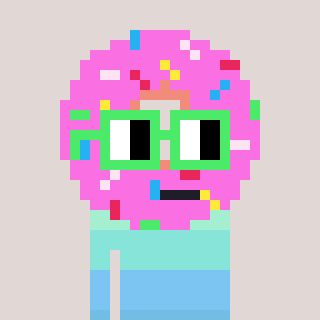
a pixel art character with square light green glasses, a doughnut-shaped head and a redpinkish-colored body on a warm background